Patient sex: F
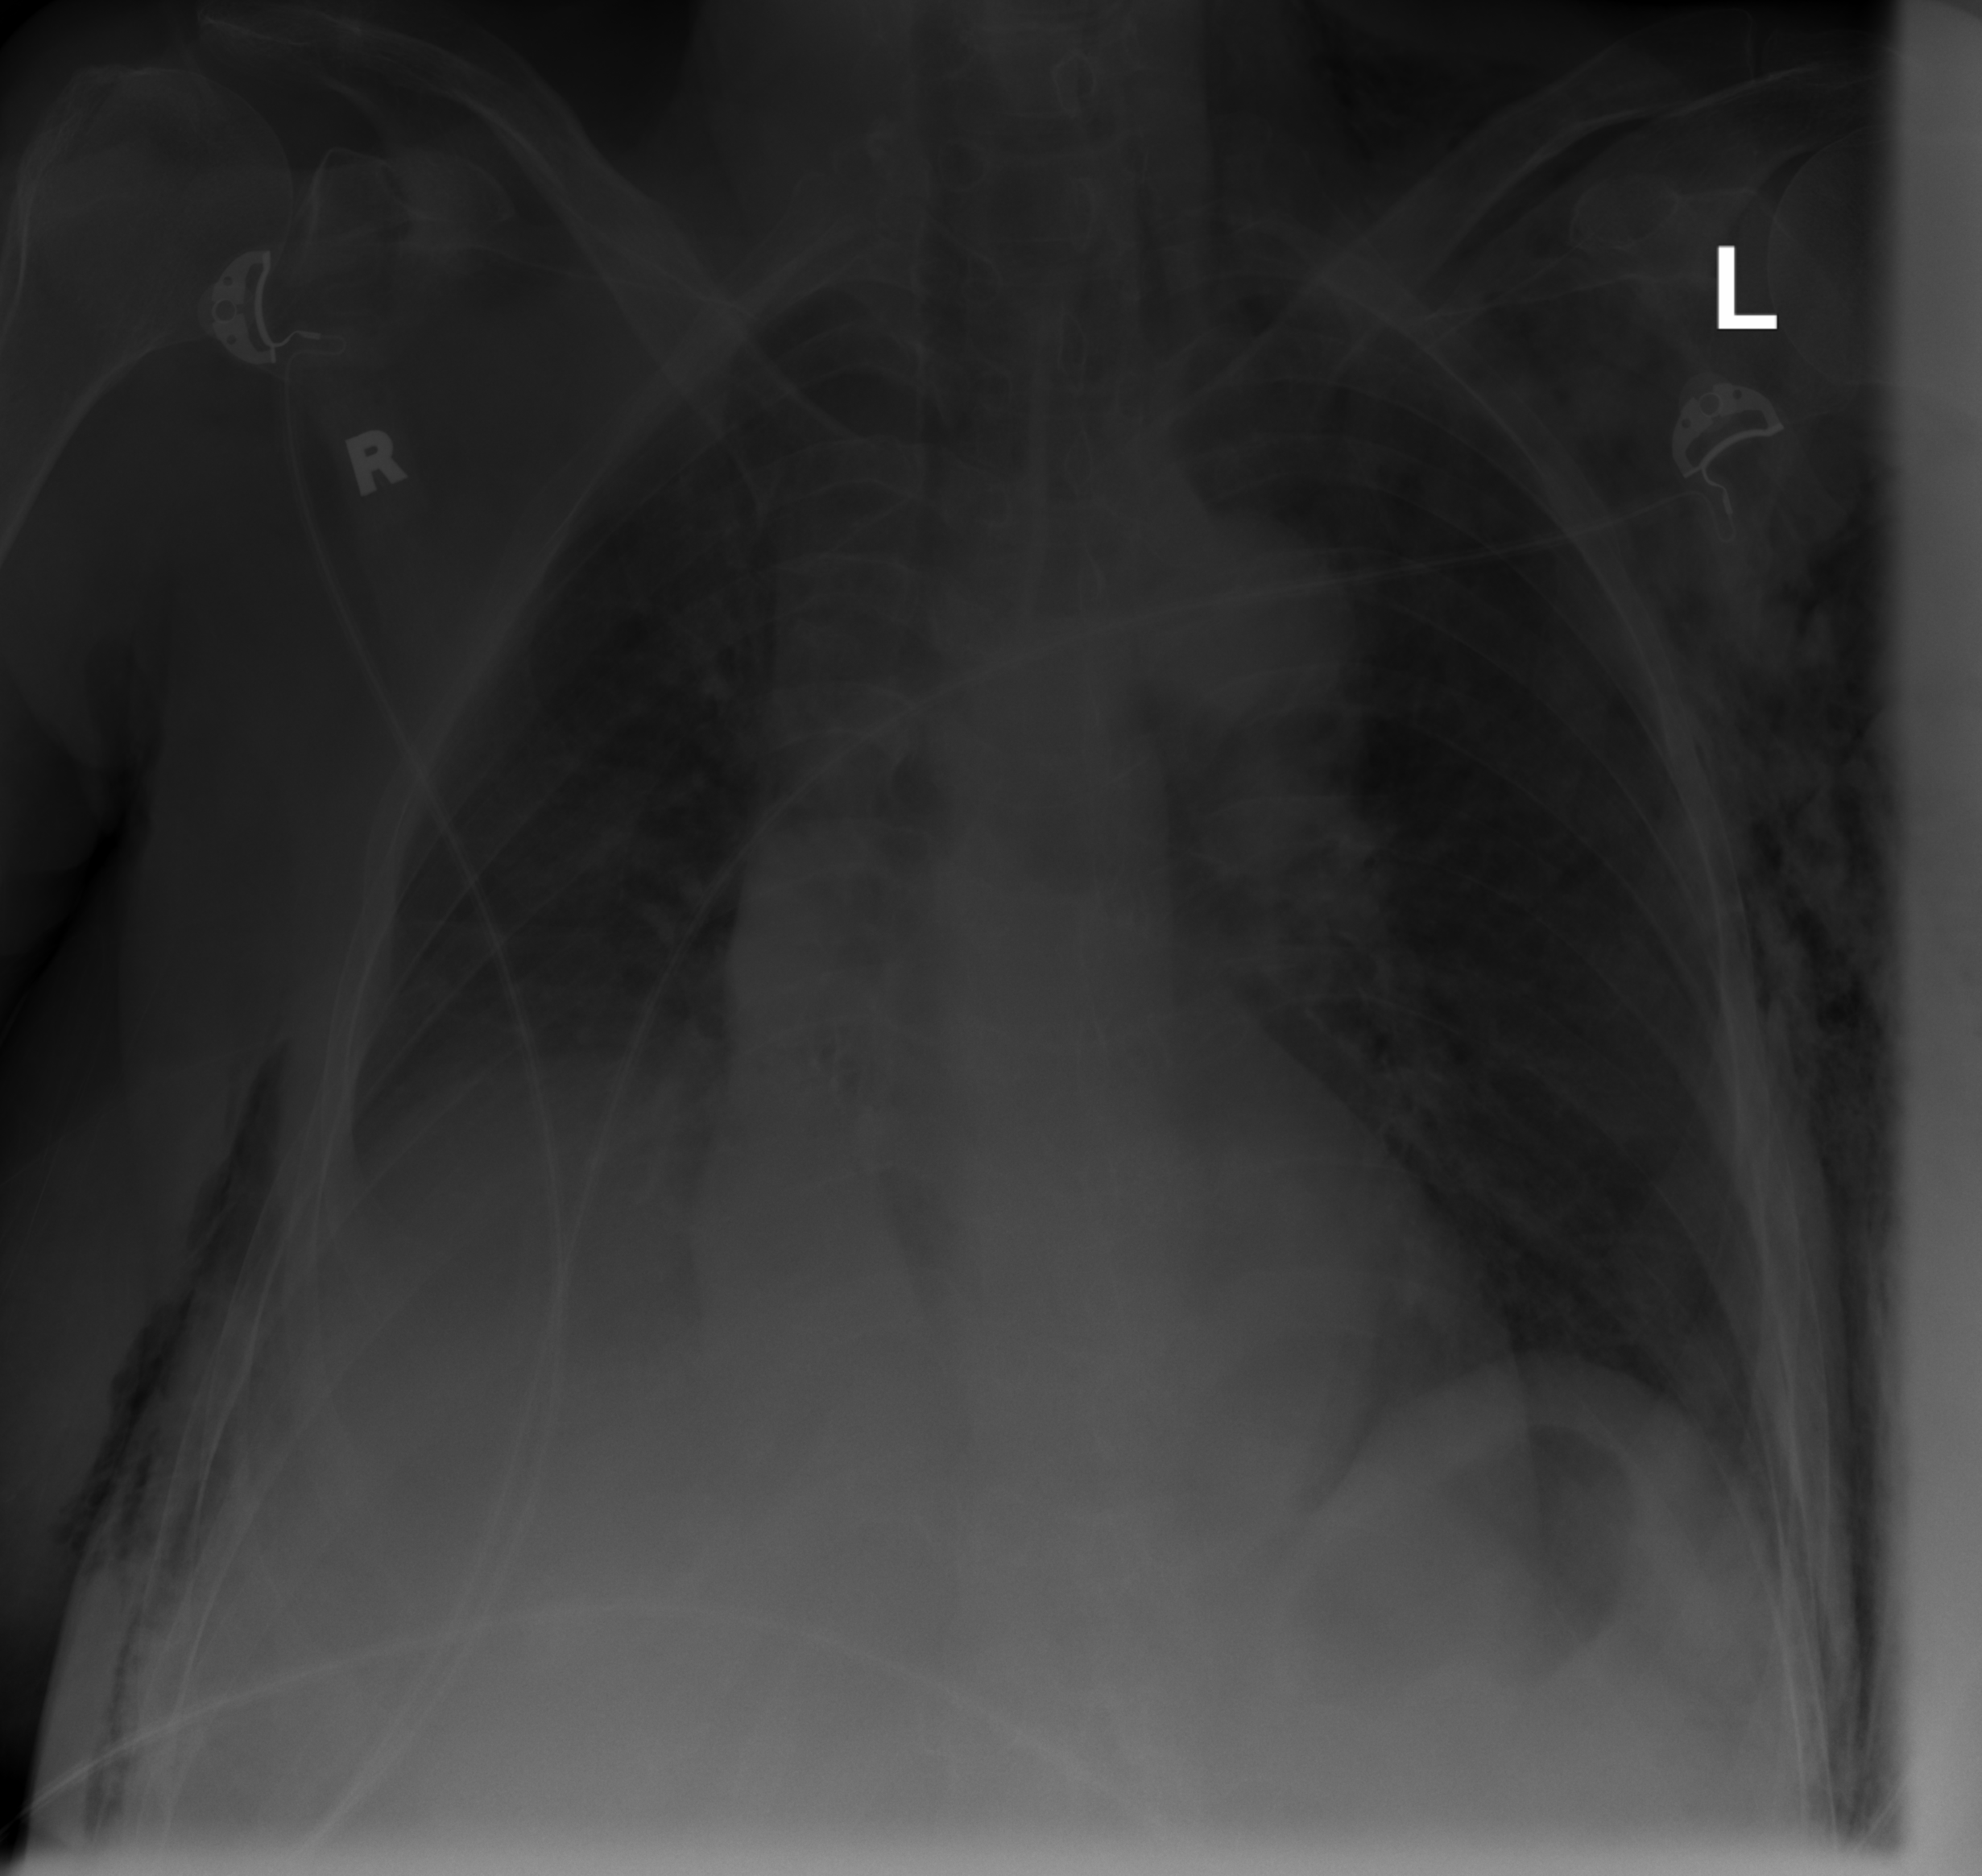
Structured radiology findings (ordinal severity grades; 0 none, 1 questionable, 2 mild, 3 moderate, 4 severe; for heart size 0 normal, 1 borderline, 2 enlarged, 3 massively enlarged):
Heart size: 1
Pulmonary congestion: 2
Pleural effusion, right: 2
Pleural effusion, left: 0
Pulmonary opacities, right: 0
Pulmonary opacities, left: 0
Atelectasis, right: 2
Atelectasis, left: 0